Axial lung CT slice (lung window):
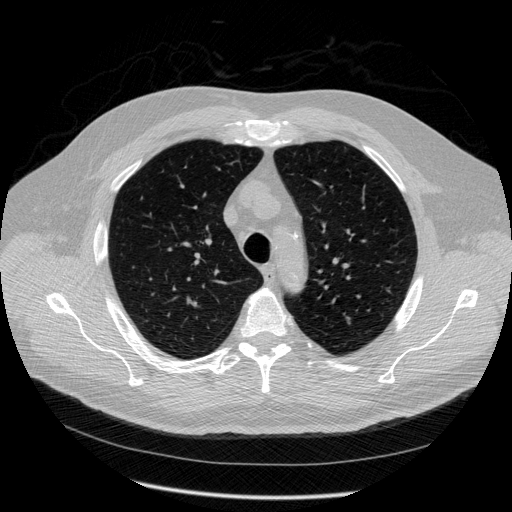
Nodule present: no